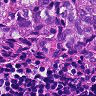
Metastatic tissue present: yes